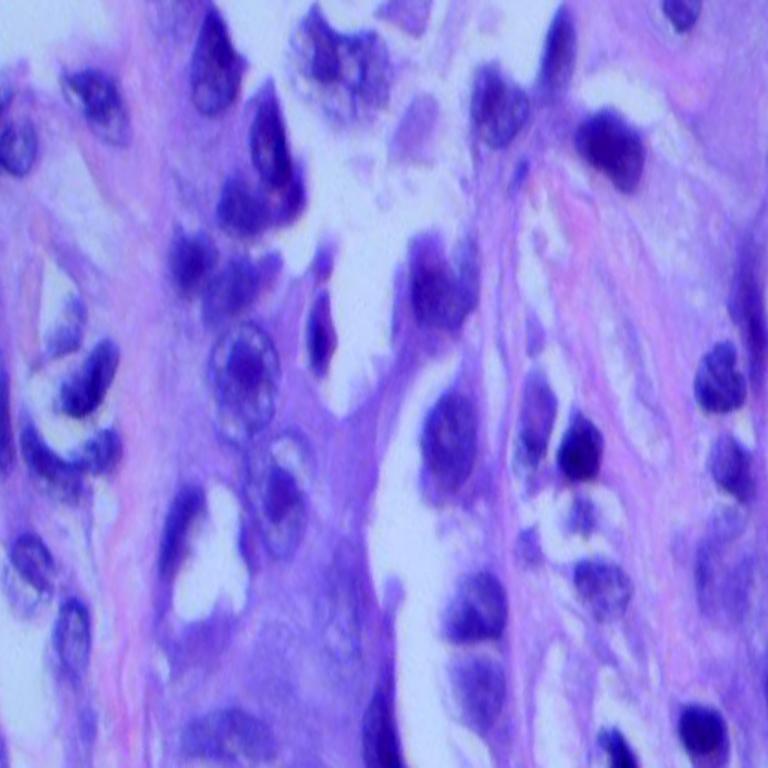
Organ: lung
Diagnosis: adenocarcinomas